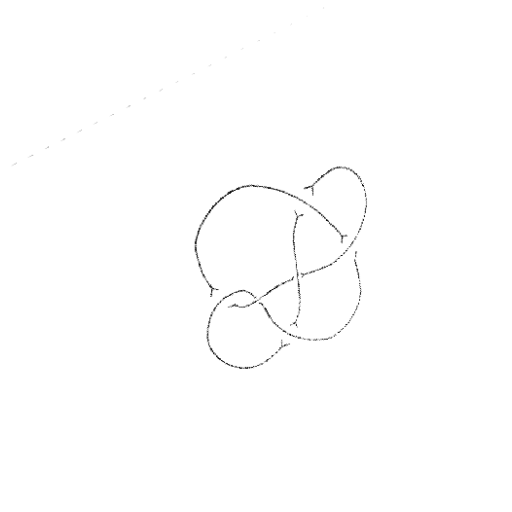
Crossing number: 6